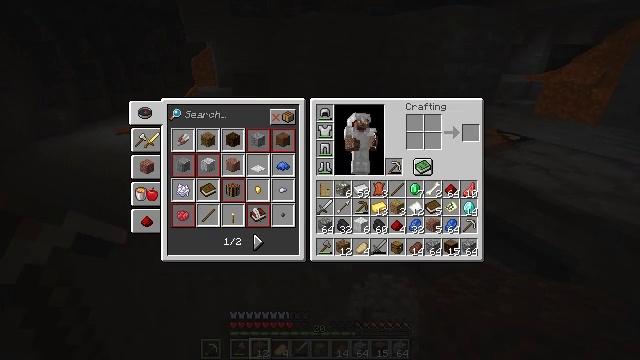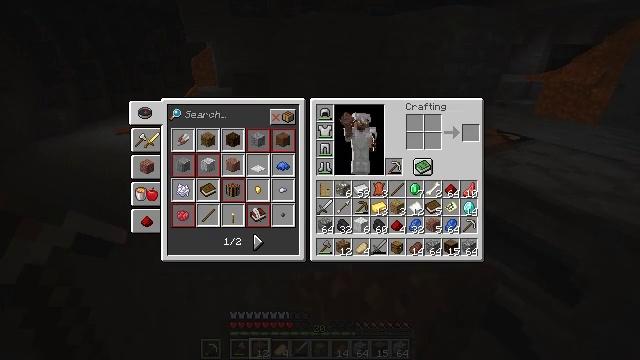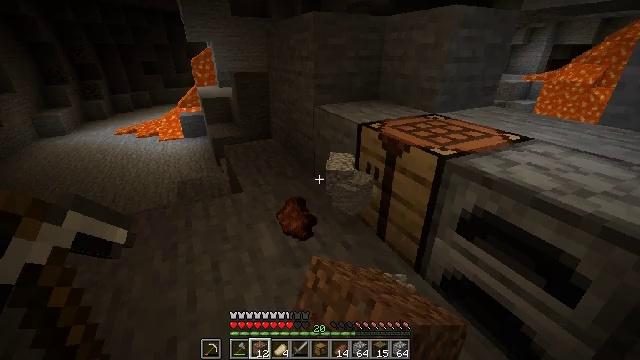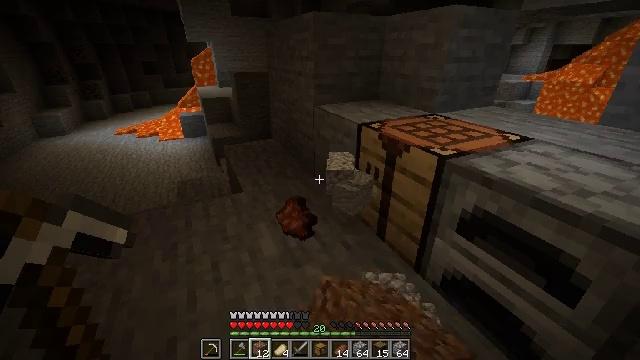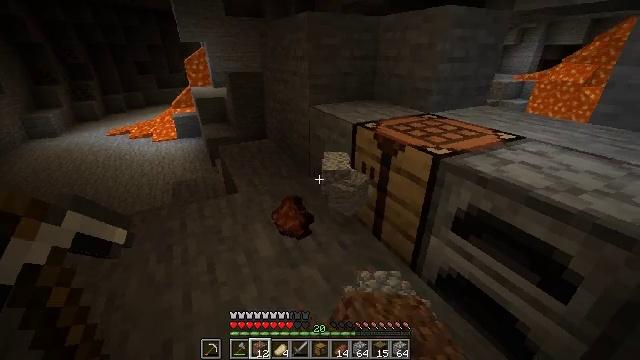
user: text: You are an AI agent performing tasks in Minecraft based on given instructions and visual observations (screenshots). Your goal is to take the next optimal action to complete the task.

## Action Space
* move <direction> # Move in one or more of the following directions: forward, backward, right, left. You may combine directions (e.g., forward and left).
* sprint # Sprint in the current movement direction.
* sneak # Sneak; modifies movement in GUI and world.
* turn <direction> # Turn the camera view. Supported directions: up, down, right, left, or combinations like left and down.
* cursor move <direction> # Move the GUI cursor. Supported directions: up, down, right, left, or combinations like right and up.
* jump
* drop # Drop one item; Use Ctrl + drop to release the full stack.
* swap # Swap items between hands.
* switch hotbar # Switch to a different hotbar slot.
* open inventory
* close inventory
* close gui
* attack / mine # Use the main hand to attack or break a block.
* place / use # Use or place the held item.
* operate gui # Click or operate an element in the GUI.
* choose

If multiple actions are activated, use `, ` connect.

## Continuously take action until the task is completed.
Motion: motion action
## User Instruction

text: Remove a shield from the inventory.
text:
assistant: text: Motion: no_op
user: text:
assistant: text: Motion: open inventory
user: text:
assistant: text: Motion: open inventory
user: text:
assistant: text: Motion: turn right, open inventory
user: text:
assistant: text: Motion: open inventory